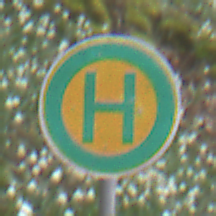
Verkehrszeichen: Haltestelle
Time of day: MorningAfternoon
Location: Outdoor (Nature)
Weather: PartlyCloudy
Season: NotSpecified
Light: Natural